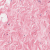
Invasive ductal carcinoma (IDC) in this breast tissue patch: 0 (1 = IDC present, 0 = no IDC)